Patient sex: M
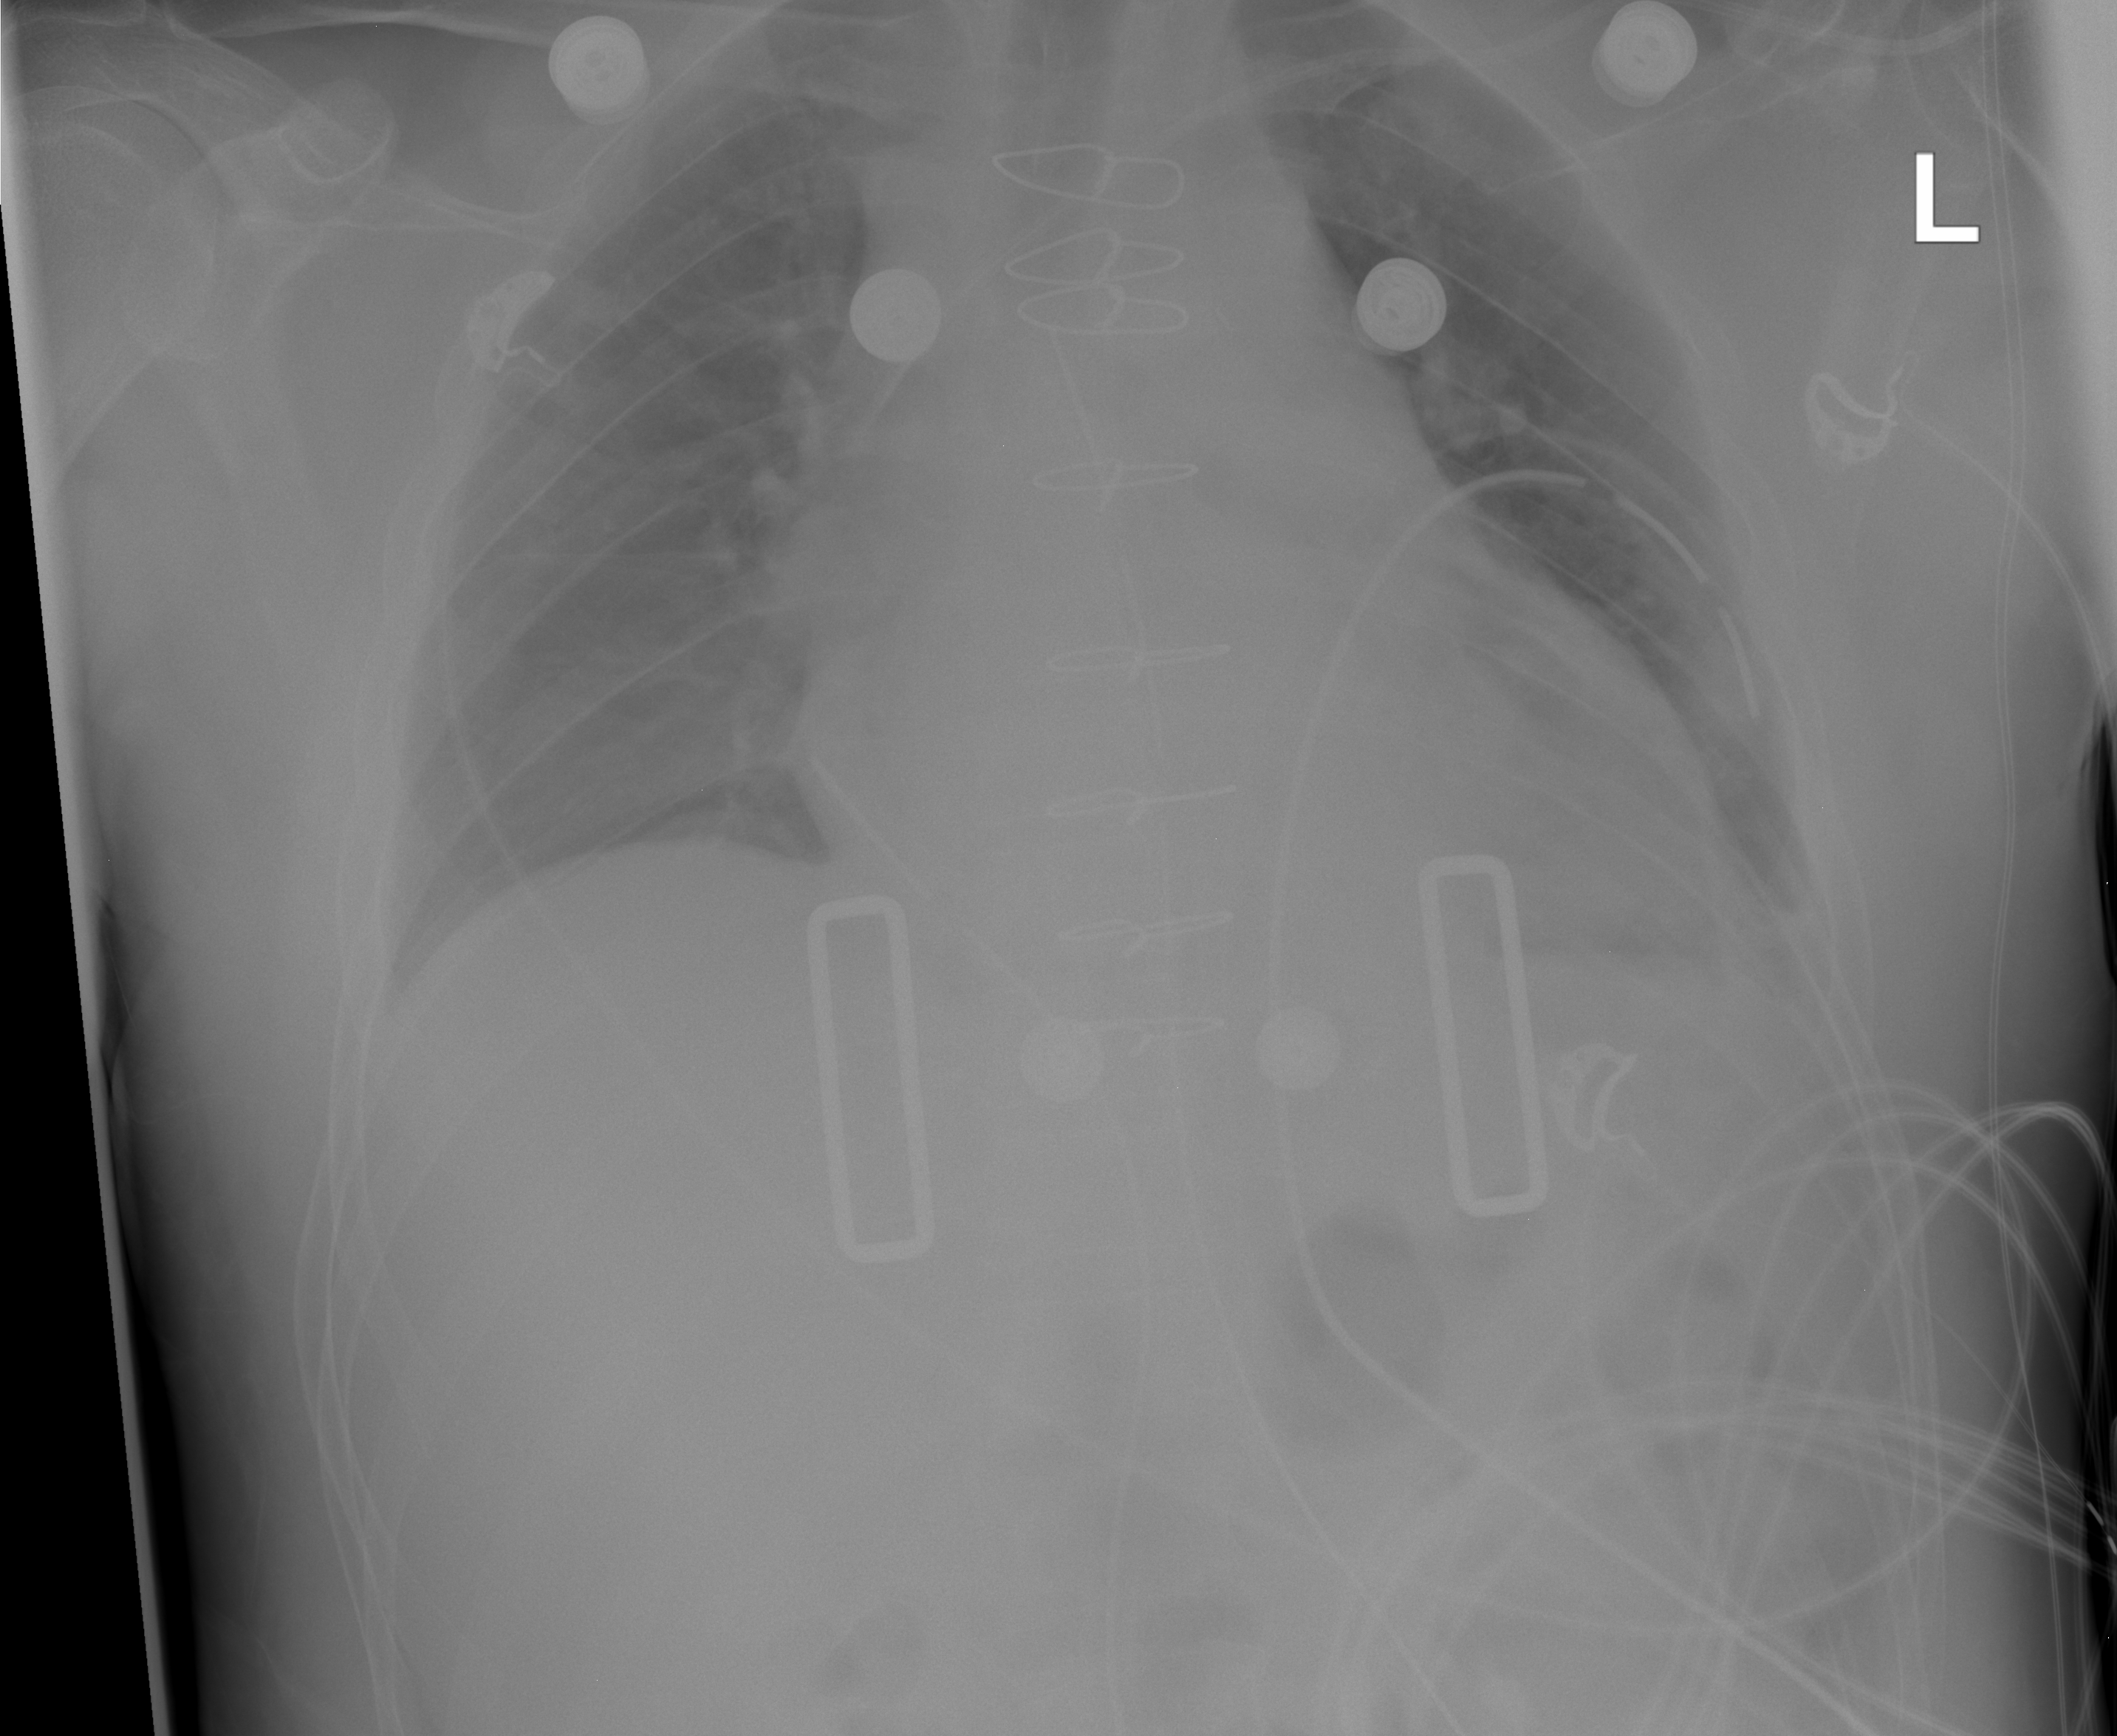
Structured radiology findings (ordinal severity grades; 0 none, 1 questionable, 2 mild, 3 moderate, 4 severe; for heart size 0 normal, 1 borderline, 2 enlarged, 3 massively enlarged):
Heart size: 2
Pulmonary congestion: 0
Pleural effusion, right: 0
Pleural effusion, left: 0
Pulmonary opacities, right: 0
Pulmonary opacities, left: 0
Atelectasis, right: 0
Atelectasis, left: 2